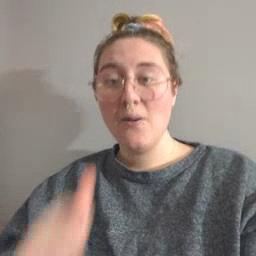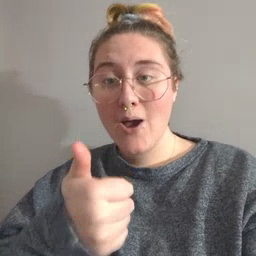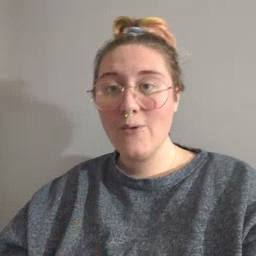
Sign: tomorrow